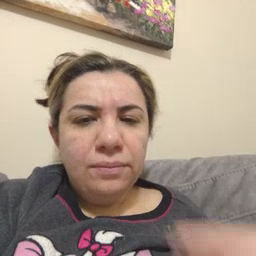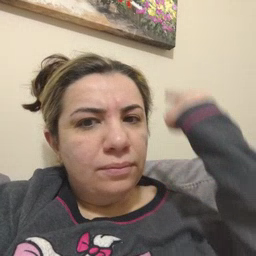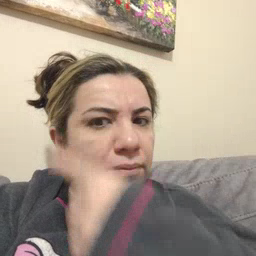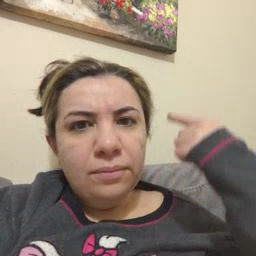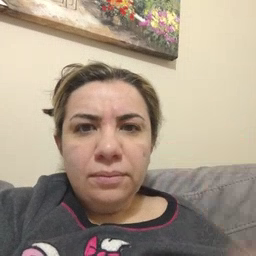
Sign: face